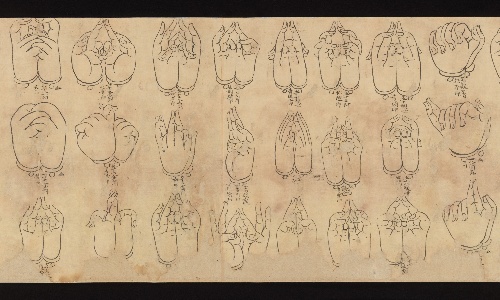
Title: 白描印相図巻|Scroll of Mudras
Date: 11th–12th century
Object type: Handscroll
Classification: Paintings
Medium: Handscroll; ink on paper
Culture: Japan
Period: Heian period (794–1185)
Dimensions: 11 3/16 x 97 1/2 in. (28.4 x 247.6 cm)
Department: Asian Art
Credit line: The Harry G. C. Packard Collection of Asian Art, Gift of Harry G. C. Packard, and Purchase, Fletcher, Rogers, Harris Brisbane Dick, and Louis V. Bell Funds, Joseph Pulitzer Bequest, and The Annenberg Fund Inc. Gift, 1975
Accession year: 1975
Repository: Metropolitan Museum of Art, New York, NY
Tags: Hands